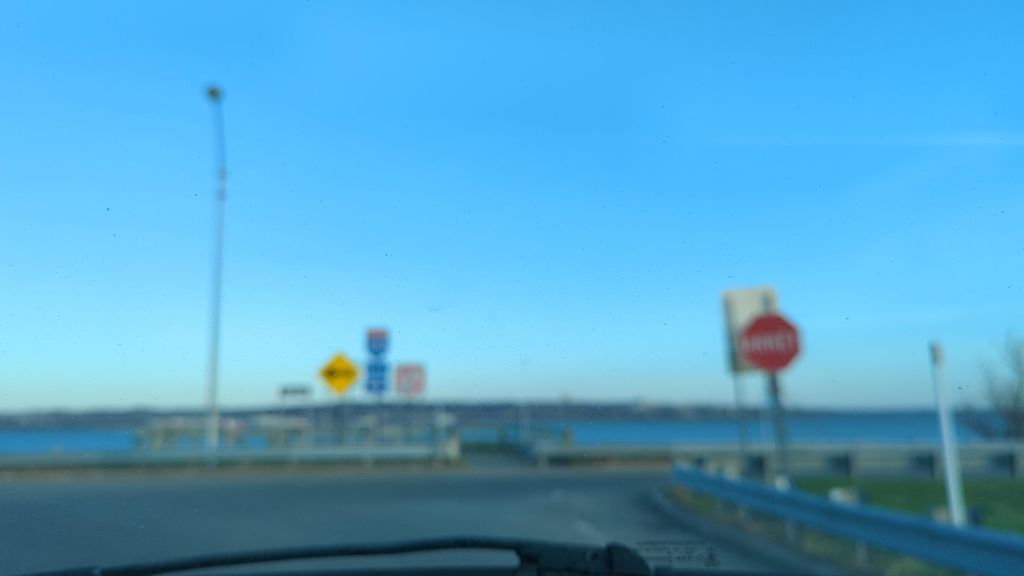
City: quebec_city